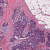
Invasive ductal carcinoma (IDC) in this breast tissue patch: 1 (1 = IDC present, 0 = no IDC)